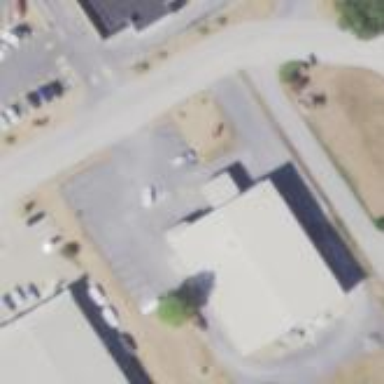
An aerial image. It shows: Building.